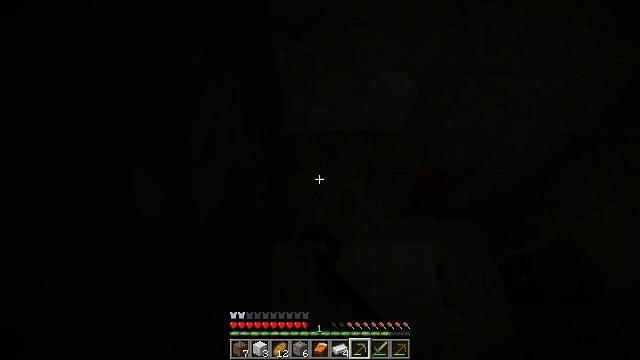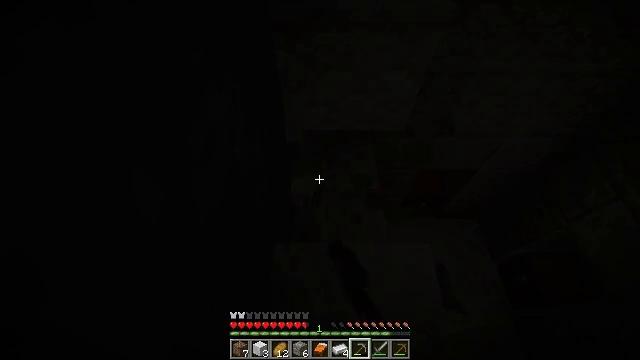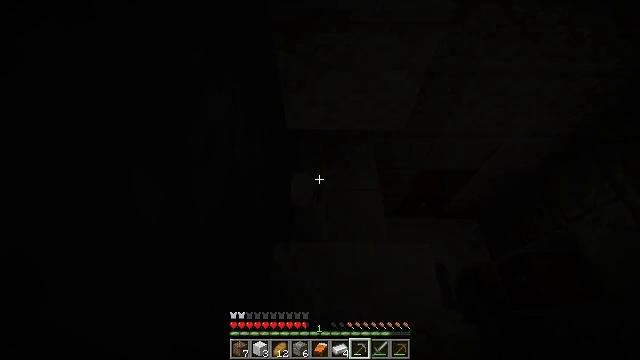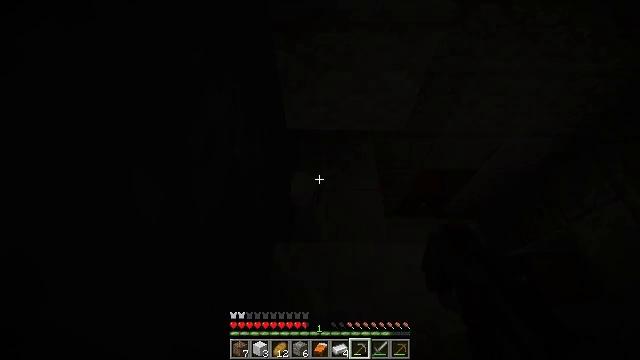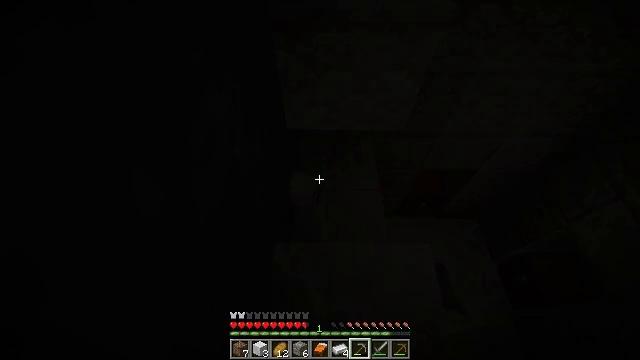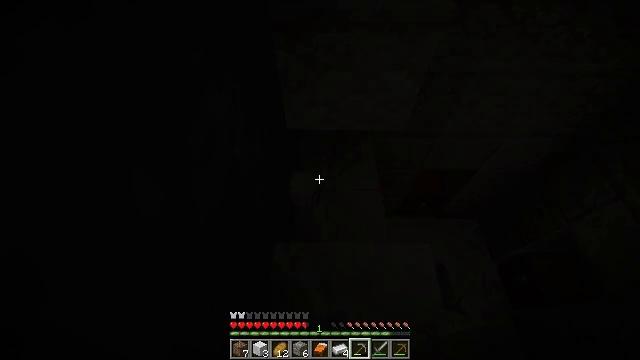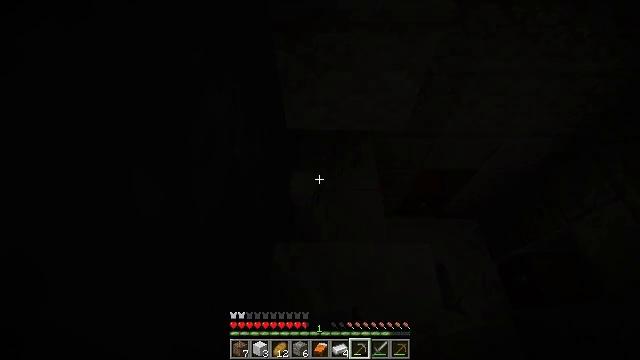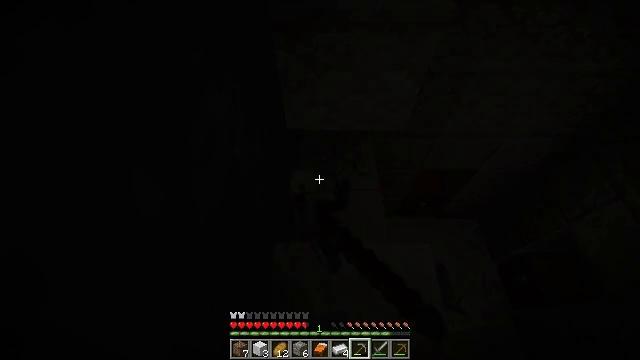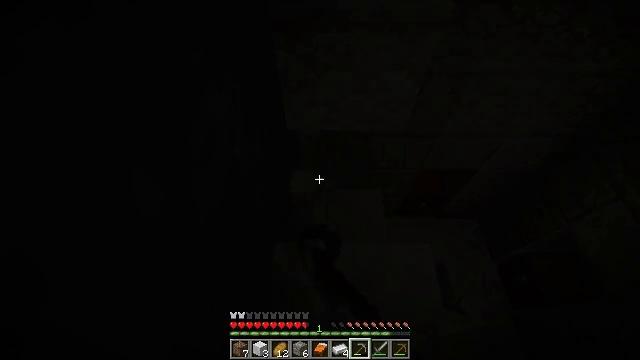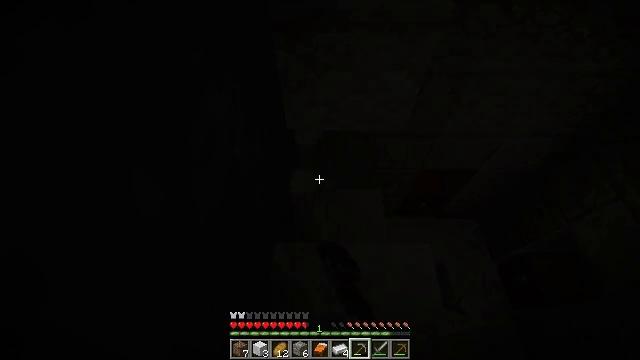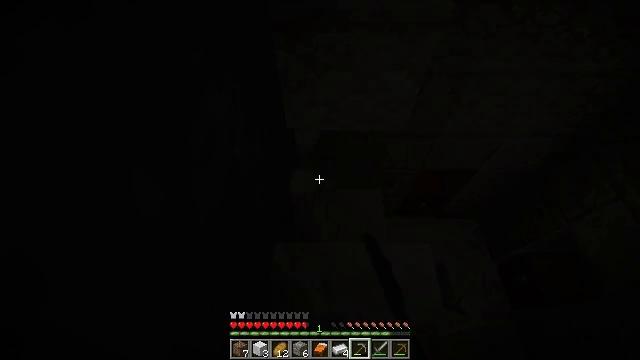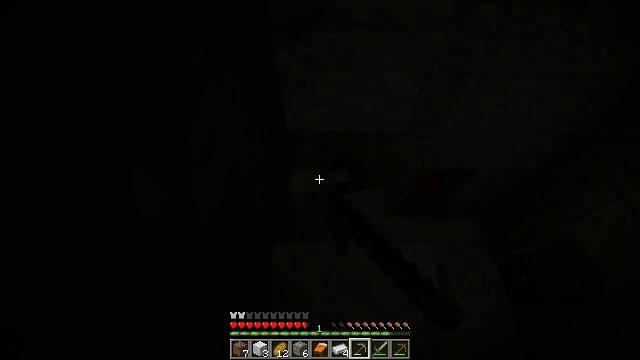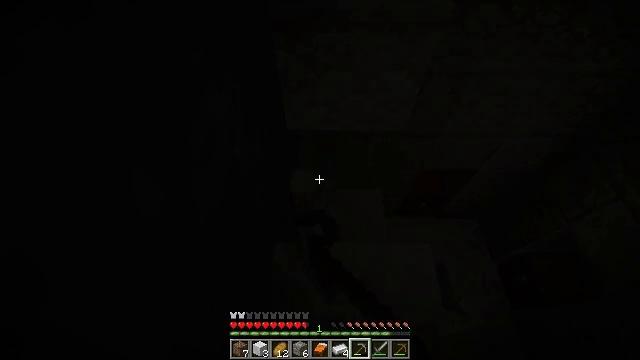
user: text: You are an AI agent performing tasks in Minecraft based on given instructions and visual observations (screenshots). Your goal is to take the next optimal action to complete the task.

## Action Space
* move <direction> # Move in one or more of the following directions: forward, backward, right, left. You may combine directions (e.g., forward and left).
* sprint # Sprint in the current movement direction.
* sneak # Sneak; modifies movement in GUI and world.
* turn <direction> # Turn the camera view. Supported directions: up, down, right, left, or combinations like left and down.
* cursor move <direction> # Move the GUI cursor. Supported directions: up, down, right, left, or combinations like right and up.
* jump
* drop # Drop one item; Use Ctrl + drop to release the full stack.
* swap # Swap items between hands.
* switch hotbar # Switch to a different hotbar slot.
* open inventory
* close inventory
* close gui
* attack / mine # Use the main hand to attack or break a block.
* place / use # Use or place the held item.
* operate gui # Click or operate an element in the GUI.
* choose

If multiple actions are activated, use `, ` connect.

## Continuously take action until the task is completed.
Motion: motion action
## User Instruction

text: Mine the cut sandstone.
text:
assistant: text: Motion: attack / mine
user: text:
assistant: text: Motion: attack / mine
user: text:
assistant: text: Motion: attack / mine
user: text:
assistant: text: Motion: attack / mine
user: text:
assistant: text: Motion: attack / mine
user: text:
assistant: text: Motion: attack / mine
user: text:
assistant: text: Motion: attack / mine
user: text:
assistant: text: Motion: attack / mine
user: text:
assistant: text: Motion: attack / mine
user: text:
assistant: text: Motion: attack / mine
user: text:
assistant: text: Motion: attack / mine
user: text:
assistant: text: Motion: attack / mine
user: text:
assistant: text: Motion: attack / mine